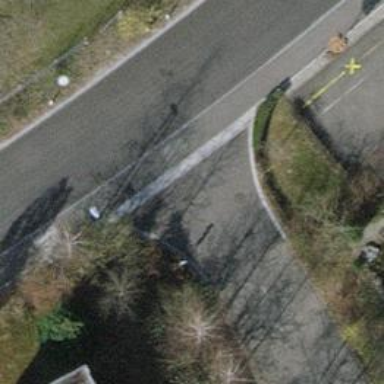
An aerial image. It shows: Lift gate barrier.